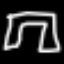
Label: pants